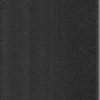
Label: dusty